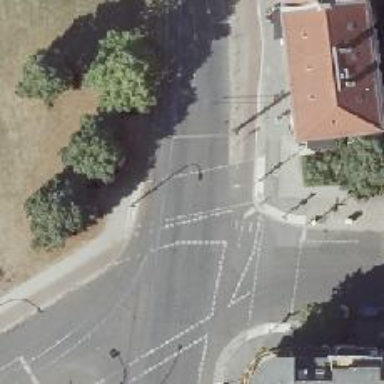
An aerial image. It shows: Secondary road with asphalt surface. It has cycle track on the right side and is dual carriageway.